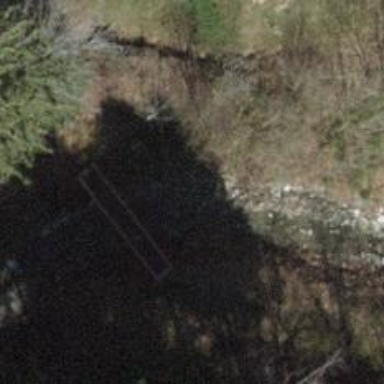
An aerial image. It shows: Path on compacted surface leading to bridge. The trail visibility is excellent.